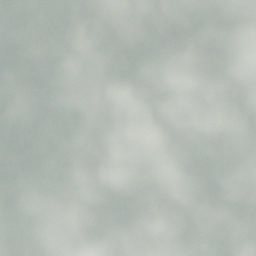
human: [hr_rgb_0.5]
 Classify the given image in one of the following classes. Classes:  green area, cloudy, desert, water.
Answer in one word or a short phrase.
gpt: cloudy